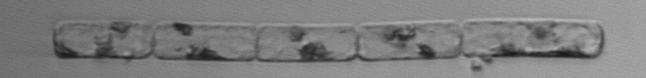
Label: Guinardia_delicatula